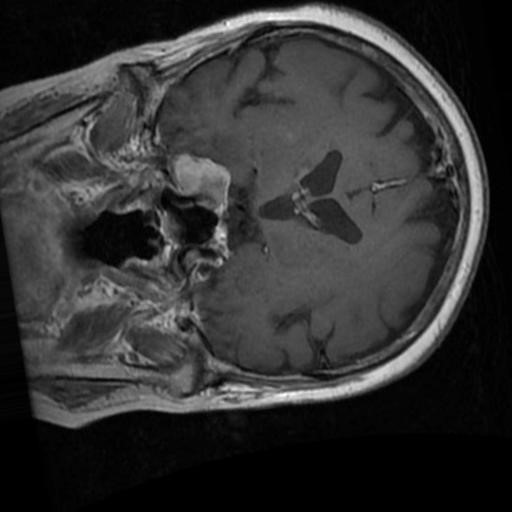
Label: brain_menin